Question: '''
<?xml version="1.0" encoding="utf-8"?>
<LinearLayout
xmlns:android="http://schemas.android.com/apk/res/android"
android:orientation="vertical"
android:layout_width="fill_parent"
android:layout_height="fill_parent"
>
<TextView
android:text="Title"
android:id="@+id/TextView01"
android:layout_width="wrap_content"
android:layout_height="wrap_content"
android:textSize="30px"
android:textStyle="bold"
>
</TextView>
<LinearLayout
xmlns:android="http://schemas.android.com/apk/res/android"
android:orientation="horizontal"
android:layout_width="fill_parent"
android:layout_height="60px">
<Button
android:text="Choose a Story"
android:id="@+id/choose"
android:layout_width="150px"
android:layout_height="wrap_content"
android:layout_gravity="bottom"
android:layout_marginBottom="1px">
</Button>
<Button
android:text="Info"
android:id="@+id/info"
android:layout_width="150px"
android:layout_height="wrap_content"
android:layout_gravity="bottom"
android:layout_marginBottom="1px">
</Button>
</LinearLayout>
</LinearLayout>
'''
In this code, as you can see, there is a title, 2 linear layouts, and 2 buttons that are inside a linear layout. What I'm trying to do is center the 2 buttons. No matter what I do, I can never get the 2 buttons to be centered at the bottom with a height of 60px.
In the end I'm trying to make the text centered both vertically and horizontally, and have the 2 buttons on the bottom centered horizontally. What do I need to change?
Heres a picture of what it looks like in the Layout Editor.

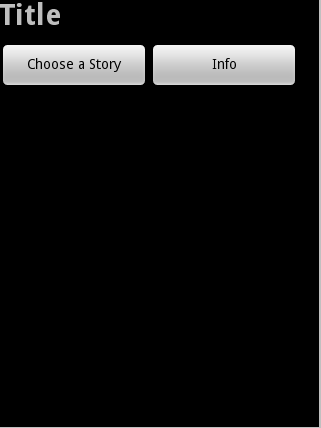
Answer: On your linear layout, set the 'layout_gravity'.
Here's one solution
'''
<?xml version="1.0" encoding="utf-8"?>
<FrameLayout
xmlns:android="http://schemas.android.com/apk/res/android"
android:layout_width="fill_parent"
android:layout_height="fill_parent"
>
<TextView
android:text="Title"
android:id="@+id/TextView01"
android:layout_width="wrap_content"
android:layout_height="wrap_content"
android:textSize="30dip"
android:textStyle="bold"
/>
<LinearLayout
android:orientation="horizontal"
android:layout_width="fill_parent"
android:layout_height="60dip"
android:layout_gravity="bottom|center_horizontal"
android:layout_marginBottom="1dip"
>
<Button
android:text="Choose a Story"
android:id="@+id/choose"
android:layout_width="0dip"
android:layout_height="wrap_content"
android:layout_weight="1"
/>
<Button
android:text="Info"
android:id="@+id/info"
android:layout_width="0dip"
android:layout_weight="1"
android:layout_height="wrap_content"
/>
</LinearLayout>
</FrameLayout>
'''
In general, you should style the outermost component (container) which will then position all of its children accordingly. As a side not, this layout would be achieved using just a single (or pair, depending on exactly what you're trying to do) or 'FrameLayout's, which would significantly reduce the layout overhead. While there's nothing with 'LinearLayout', it surprisingly computationally expensive.